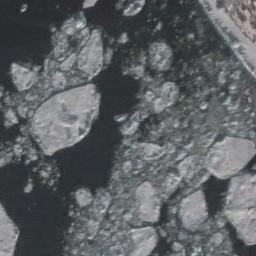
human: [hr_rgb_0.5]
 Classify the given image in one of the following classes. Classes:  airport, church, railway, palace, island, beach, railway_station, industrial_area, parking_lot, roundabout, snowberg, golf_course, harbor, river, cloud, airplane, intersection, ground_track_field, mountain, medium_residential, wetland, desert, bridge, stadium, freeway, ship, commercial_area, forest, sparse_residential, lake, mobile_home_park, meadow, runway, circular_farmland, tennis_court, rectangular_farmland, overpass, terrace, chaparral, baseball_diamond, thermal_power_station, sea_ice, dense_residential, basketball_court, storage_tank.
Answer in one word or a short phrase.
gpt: sea_ice